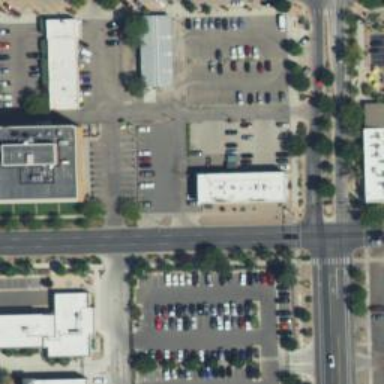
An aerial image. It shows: Parking space.